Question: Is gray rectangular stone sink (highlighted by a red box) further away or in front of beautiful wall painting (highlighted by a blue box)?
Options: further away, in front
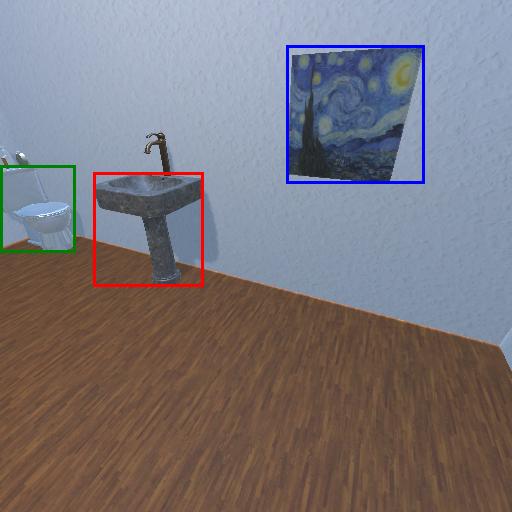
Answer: further away